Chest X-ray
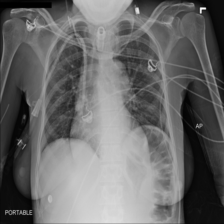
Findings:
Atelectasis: negative
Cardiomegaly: negative
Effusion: negative
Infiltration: negative
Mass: negative
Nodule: negative
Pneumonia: negative
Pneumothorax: negative
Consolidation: negative
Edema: negative
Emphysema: negative
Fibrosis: negative
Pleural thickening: negative
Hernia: negative